Field crop: maize
Growth stage: 2
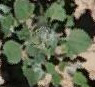
Species: chenopodium